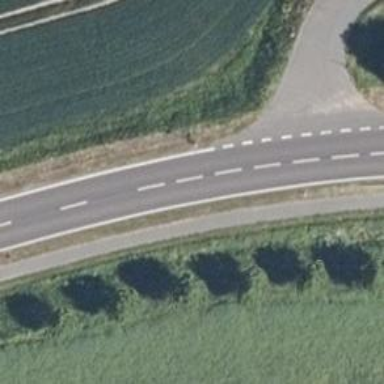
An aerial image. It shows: Secondary road with asphalt surface and embankment.